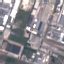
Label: Industrial